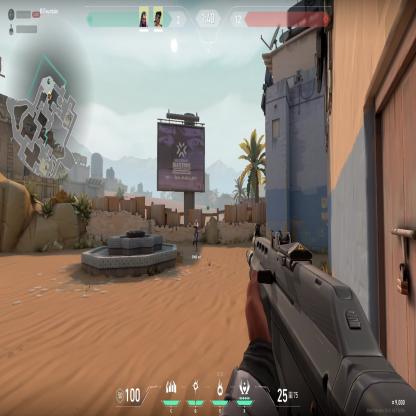
Label: teammate